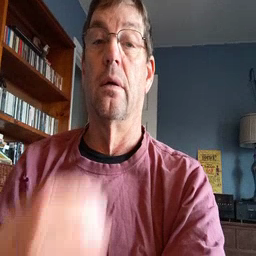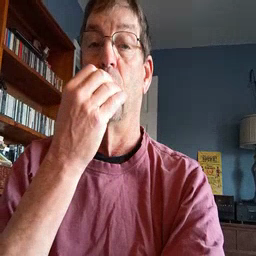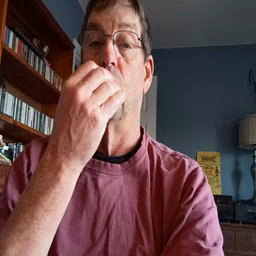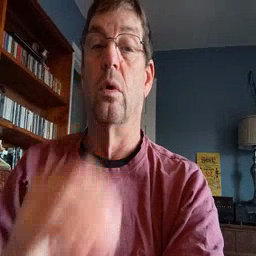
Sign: food